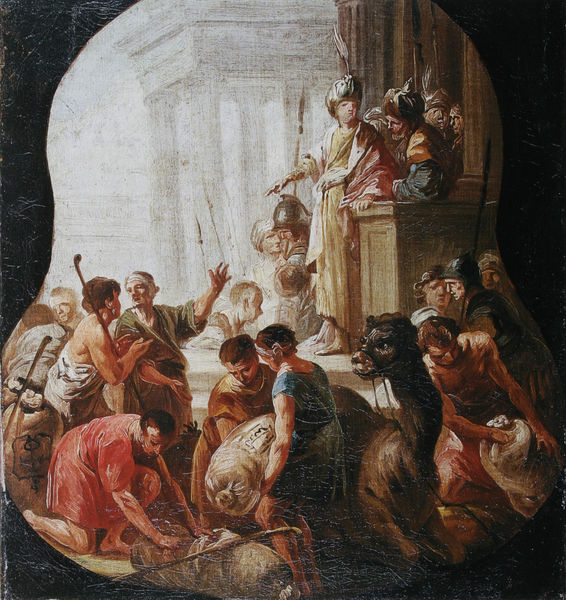
Titel: Josephs Getreideverkauf in Ägypten
Künstler: Thomas Christian Wink (Winck)
Standort: Mainz
Institution: Landesmuseum
Schlagwörter: blau, dunkel, gemälde, gott, gruppe, hand, himmel, kopf, mann, nackt, schatten, weiß, frauen, gelb, menschen, mädchen, ocker, sitzen, ausschnitt, bewegung, braun, finger, frau, geste, grau, hell, hintergrund, hut, kleider, licht, männer, orange, schwarz, szene, säule, säulen, vordergrund, zeichen, ölbild, gebäude, haus, rot, tier, tiere, beige, hochformat, gericht, richter, architektur, arm, bibel, falten, geschichte, historie, mensch, rahmen, stehen, stein, gesten, hände, öl, vieh, brüstung, kirche, reich, gewänder, händler, kind, renaissance, rosa, arbeit, bauern, genre, handel, kinder, oval, pferd, sack, stock, krug, zügel, balkon, kopfbedeckung, geschäft, italien, stab, jungen, arbeiten, bündel, ernte, getreide, korn, last, säcke, transport, weizen, mauer, luftperspektive, laden, markt, empore, arbeiter, entladen, figuren, ladung, treppe, historienbild, kaiser, könig, lanze, soldaten, thron, zeigefinger, muskeln, wandmalerei, stube, stufen, podest, zeigen, oberkörper, unscharf, karawane, waschen, schild, verkauf, antike, bücken, orient, münchen, palast, rückseite, stücke, militär, schilder, schwert, schwerter, knien, soldat, stöcke, dynamik, kauf, helm, herrscher, geschenk, untersuchung, mythologie, ritter, rüstung, altar, architrav, rom, römer, geige, gestus, helme, verschwommen, stäbe, kanzel, antik, götter, toga, mythologisch, wesen, historismus, kostüme, lanzen, marktplatz, tempel, kaufen, speer, speere, fresko, lasttier, heilig, aufregung, orientalismus, turban, hirten, schäfer, rennaissance, wachen, arabien, perser, sklaven, fresco, spenden, schlüsselloch, gewellt, rafael, araber, turbane, römisch, sultan, legende, hun, ägypten, pinakothek, kamel, rüstungen, arcjitektur, waren, geschenke, basar, bazar, mose, tiepolo, gaben, jakob, blu, kamele, dromedar, lama, thema, bibelszene, karavane, teilen, untertanen, salomon, opfern, händ, darbringen, riter, kammel, eckphrase, ekphrase, kamep, karawame, kornsäcke, leeren, nadelöhr, püferd, sklavenhandel, slavenhandel, amrkt, oritent, zeigefiner